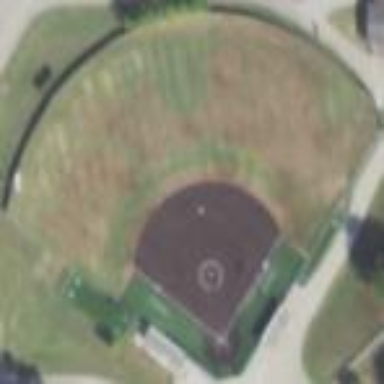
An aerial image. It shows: Softball pitch for leisure sports.